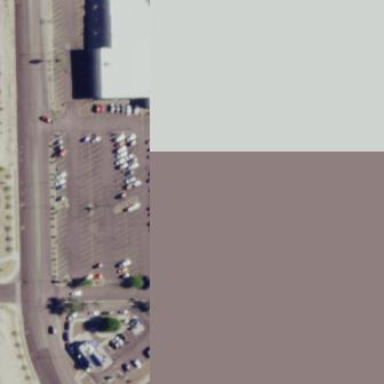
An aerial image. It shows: Retail area.